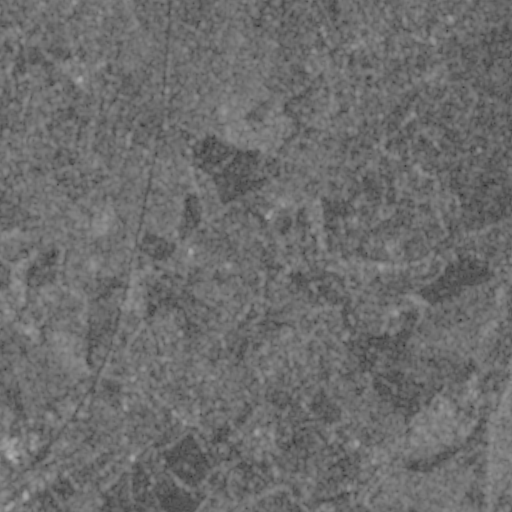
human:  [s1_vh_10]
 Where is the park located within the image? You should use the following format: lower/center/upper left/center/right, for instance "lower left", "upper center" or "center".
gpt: The park is located in the center right of the image.
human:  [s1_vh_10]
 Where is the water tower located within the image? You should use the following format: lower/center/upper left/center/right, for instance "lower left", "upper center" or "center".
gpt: The water tower is located in the upper left of the image.
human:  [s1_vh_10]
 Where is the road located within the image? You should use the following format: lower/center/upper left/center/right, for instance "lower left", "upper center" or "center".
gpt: There is no road in the image.

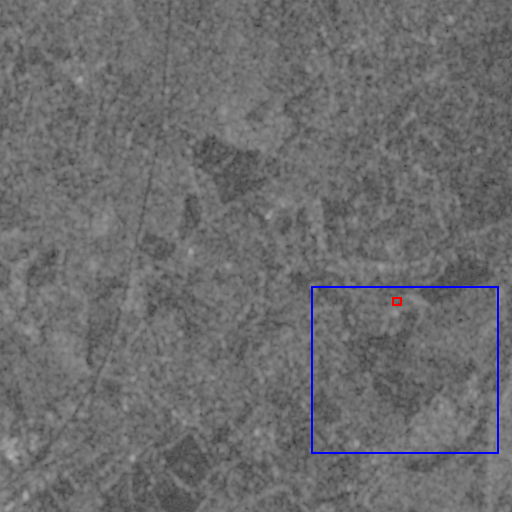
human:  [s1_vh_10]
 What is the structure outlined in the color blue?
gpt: The structure outlined in blue is a crop field.
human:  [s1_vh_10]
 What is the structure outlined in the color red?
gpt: The structure outlined in red is a park.
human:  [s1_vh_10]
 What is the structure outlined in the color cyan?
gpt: There is no cyan outline.